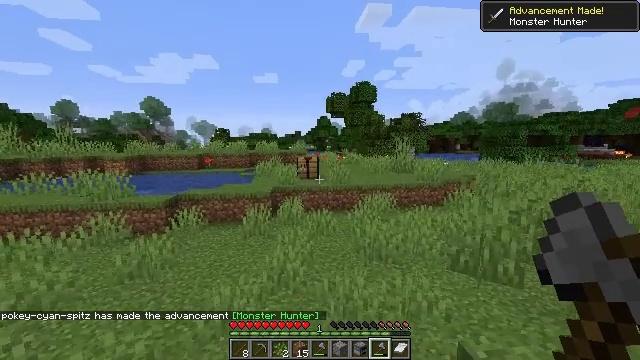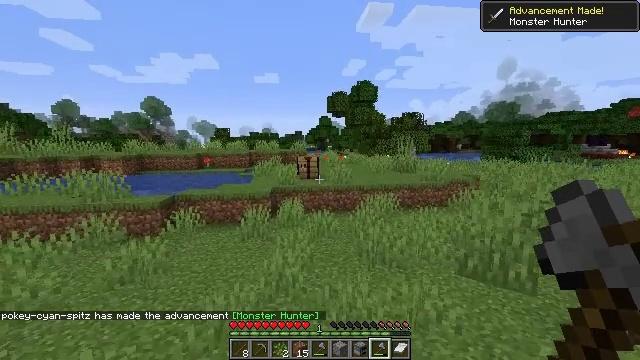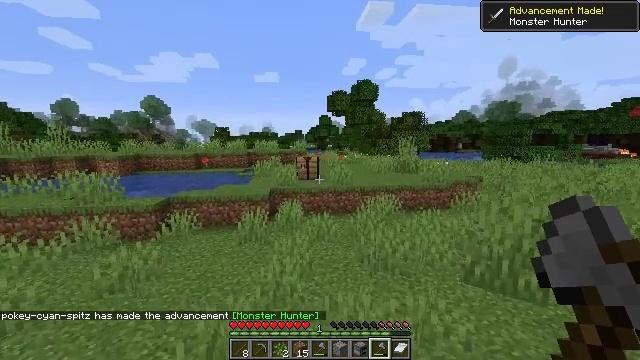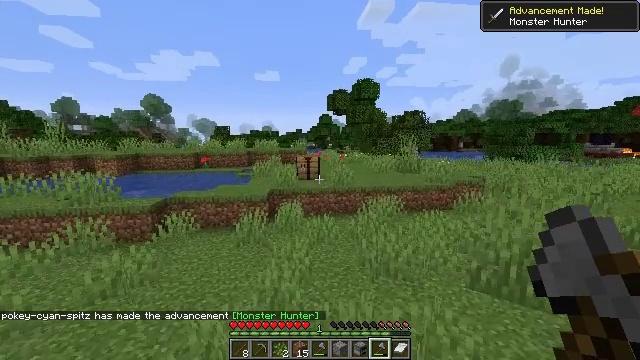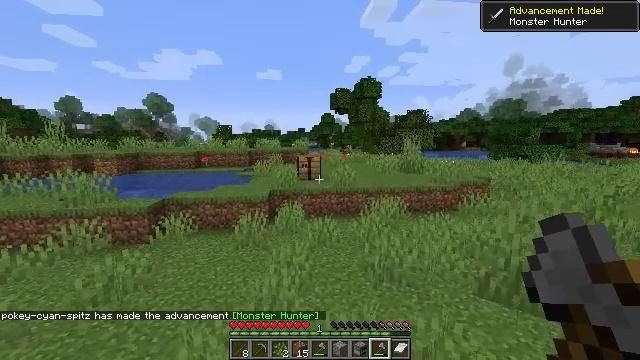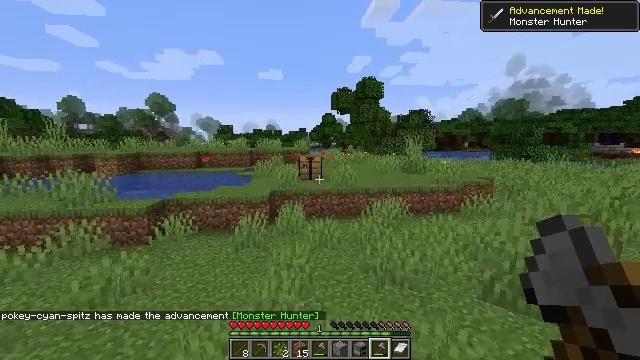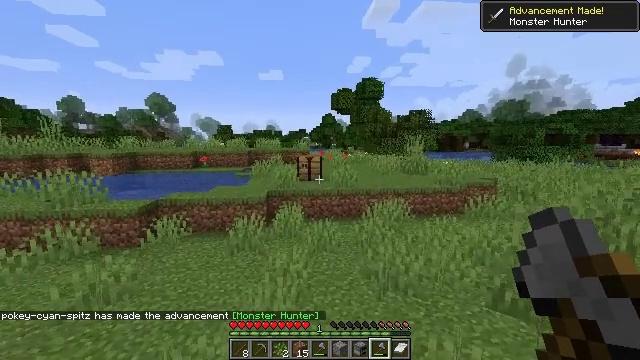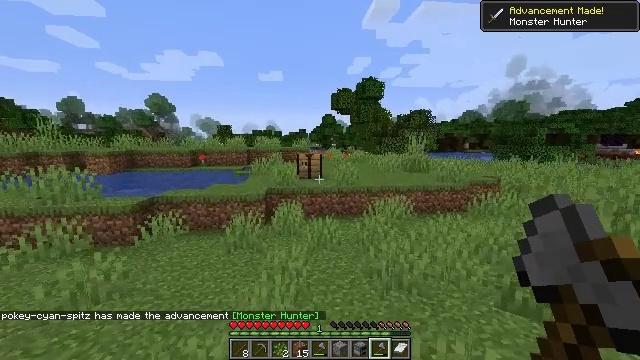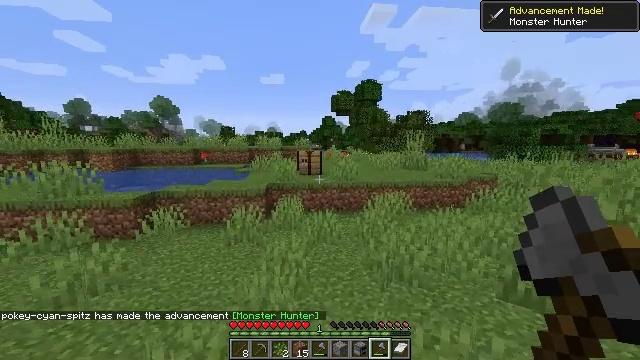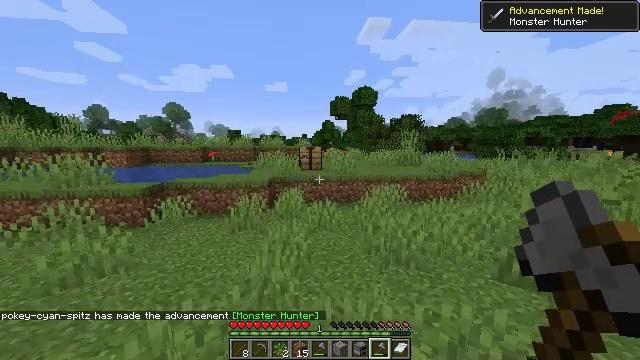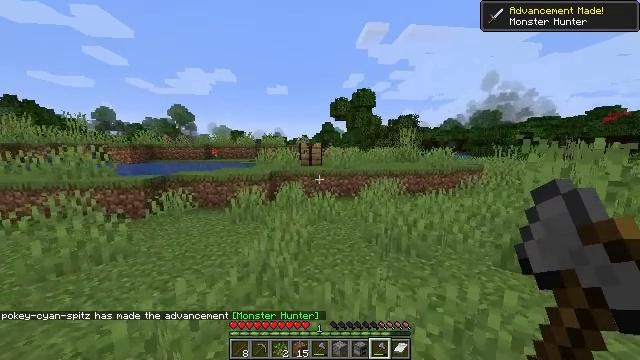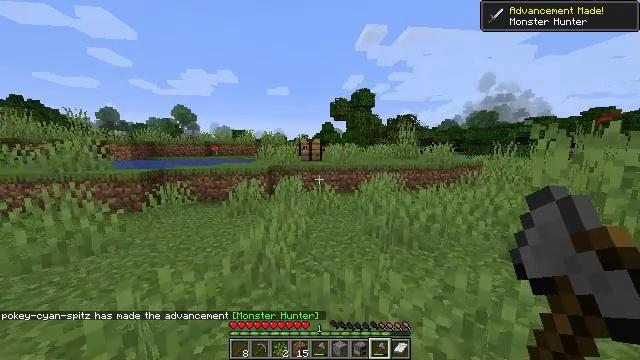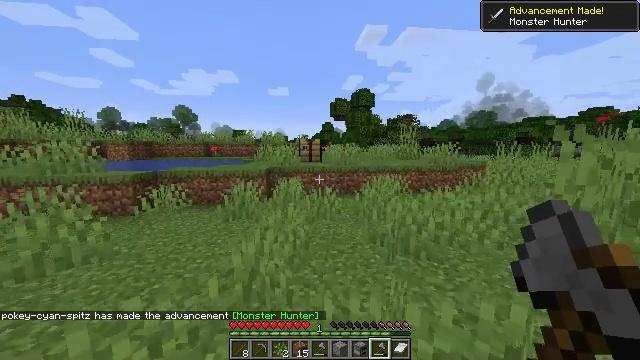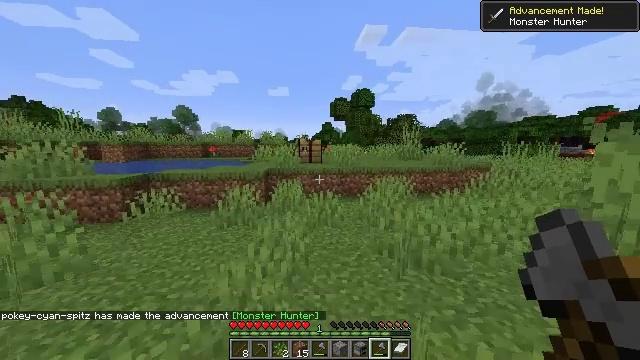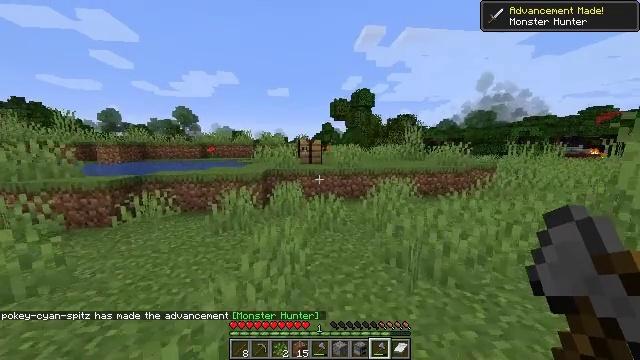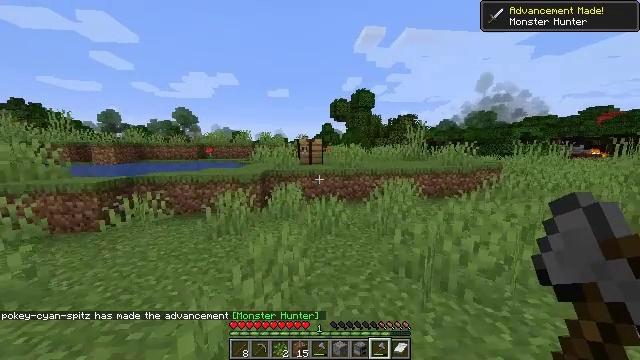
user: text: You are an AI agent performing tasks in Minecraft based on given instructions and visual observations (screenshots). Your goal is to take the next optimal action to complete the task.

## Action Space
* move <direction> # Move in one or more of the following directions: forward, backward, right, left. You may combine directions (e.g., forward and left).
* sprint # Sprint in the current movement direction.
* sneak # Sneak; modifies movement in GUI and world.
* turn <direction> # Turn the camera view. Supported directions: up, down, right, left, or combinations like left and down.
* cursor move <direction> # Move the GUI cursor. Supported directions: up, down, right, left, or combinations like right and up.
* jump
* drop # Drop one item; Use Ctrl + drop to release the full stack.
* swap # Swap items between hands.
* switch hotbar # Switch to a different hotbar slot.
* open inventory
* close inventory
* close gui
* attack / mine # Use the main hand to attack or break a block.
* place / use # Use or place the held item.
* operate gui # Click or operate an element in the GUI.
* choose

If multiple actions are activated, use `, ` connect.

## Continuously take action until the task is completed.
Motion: motion action
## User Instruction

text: To obtain dark oak wood, use logs in the crafting table.
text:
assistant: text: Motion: move forward
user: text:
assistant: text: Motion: move forward
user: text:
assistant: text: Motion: move forward
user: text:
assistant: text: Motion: move forward
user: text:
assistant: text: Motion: move forward
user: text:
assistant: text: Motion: move forward
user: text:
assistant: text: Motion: move forward, sprint
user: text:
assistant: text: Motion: move forward, sprint
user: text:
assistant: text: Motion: move forward, sprint
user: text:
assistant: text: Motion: move forward, sprint
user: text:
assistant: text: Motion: move forward, sprint
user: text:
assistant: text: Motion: move forward, sprint
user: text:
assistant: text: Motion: move forward, sprint
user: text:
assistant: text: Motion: move forward, sprint
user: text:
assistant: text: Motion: move forward, sprint
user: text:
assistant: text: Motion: move forward, sprint
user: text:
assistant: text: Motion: move forward, sprint
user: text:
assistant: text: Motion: move forward, sprint
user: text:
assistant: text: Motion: move forward, sprint
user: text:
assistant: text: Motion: move forward, sprint
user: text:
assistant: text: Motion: move forward, sprint
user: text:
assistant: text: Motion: move forward, sprint
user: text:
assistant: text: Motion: move forward, sprint
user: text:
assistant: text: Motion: move forward, sprint
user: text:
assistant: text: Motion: move forward, sprint
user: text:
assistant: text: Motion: move forward, sprint
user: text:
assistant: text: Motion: move forward, sprint
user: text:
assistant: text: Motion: move forward, sprint
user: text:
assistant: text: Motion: move forward, sprint
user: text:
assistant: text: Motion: move forward, sprint